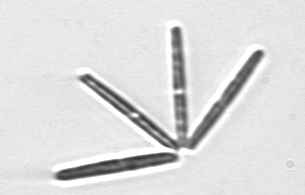
Label: Thalassionema